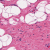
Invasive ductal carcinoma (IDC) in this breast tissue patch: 0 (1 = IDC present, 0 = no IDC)